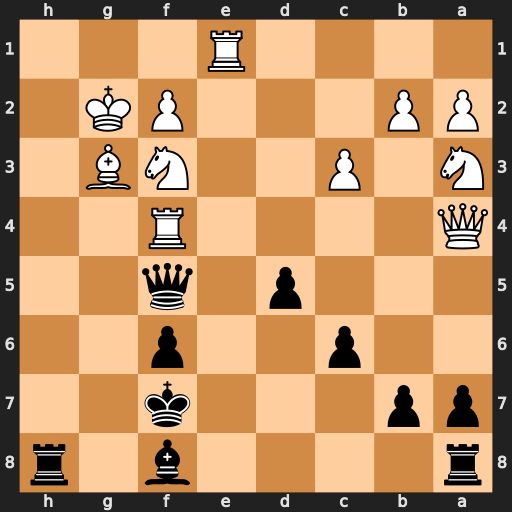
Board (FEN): r4b1r/pp3k2/2p2p2/3p1q2/Q4R2/N1P2NB1/PP3PK1/4R3
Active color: b
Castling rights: -
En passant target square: -
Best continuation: Qh3+ Kg1 Qh1#